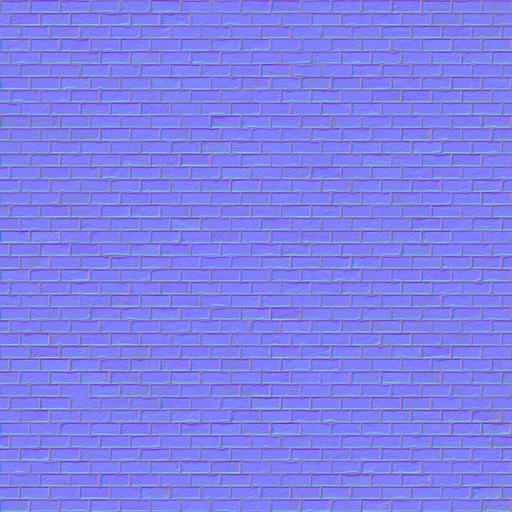
brick bricks gray grey light modern stone wall